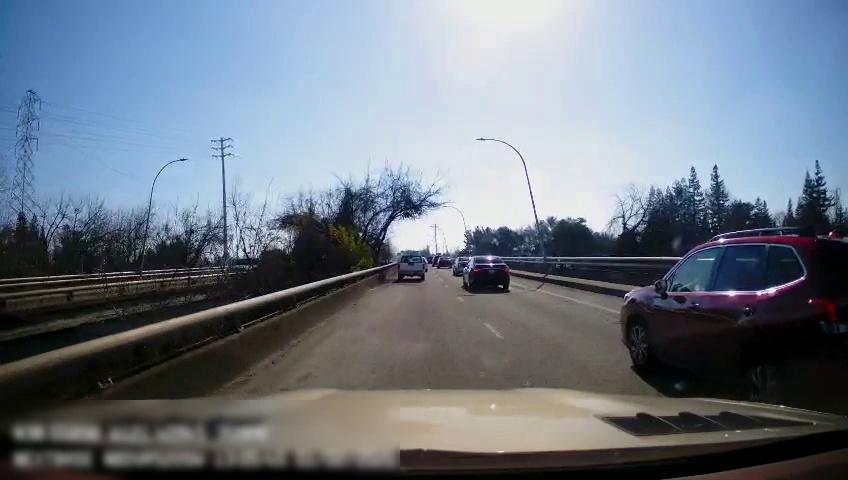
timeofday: Day
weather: Sunny
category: Drivable Space
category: Vehicles | Car
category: Vehicles | Truck
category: Vehicles | Car
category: Vehicles | SUV
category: Vehicles | Car
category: Vehicles | Car
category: Vehicles | Car
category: Vehicles | Car
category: Lanes | Current Lane
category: Lanes | Alternate Lane